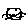
Label: cat